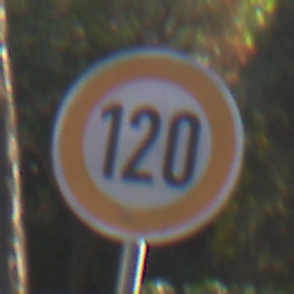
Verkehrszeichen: Geschwindigkeit120
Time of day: MorningAfternoon
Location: Outdoor (Suburban)
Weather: Clear
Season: NotSpecified
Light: Natural